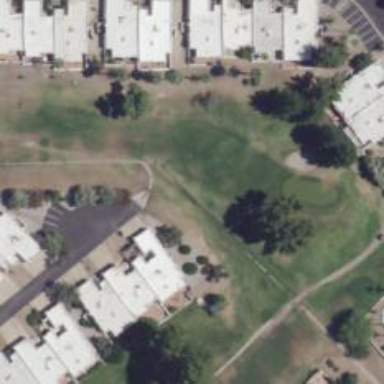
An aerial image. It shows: Service road designated as golf cart path.